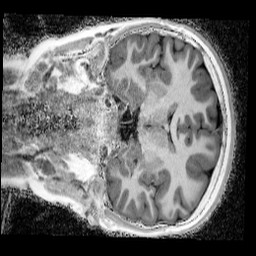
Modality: UNIT1_denoised
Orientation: coronal
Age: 11
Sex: male
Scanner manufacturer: siemens
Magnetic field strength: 3 T
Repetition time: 4 s
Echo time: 0.00299 s